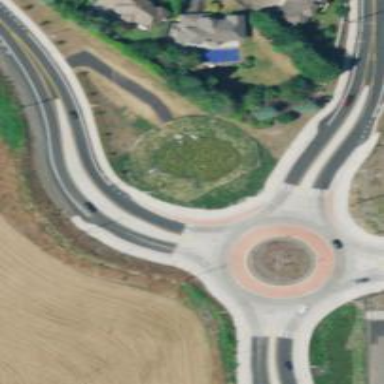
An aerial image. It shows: Tertiary road with separate cycleway.